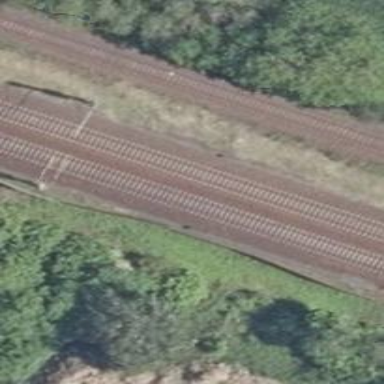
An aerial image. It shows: Railway signal.